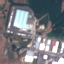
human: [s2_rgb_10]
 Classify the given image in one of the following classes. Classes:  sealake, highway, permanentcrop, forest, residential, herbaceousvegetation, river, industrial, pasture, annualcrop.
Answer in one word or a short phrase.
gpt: Industrial